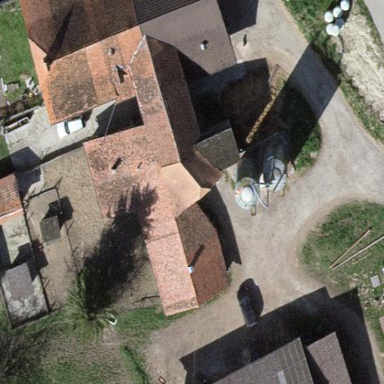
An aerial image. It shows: Farmyard area.